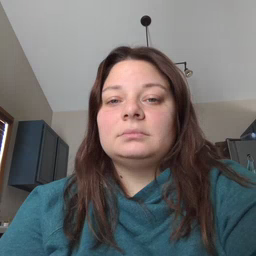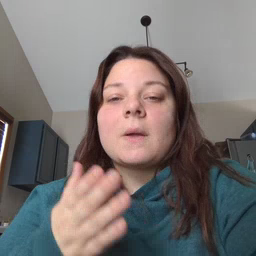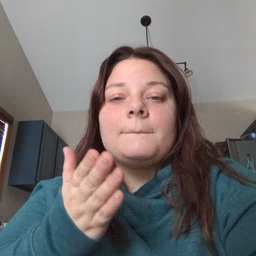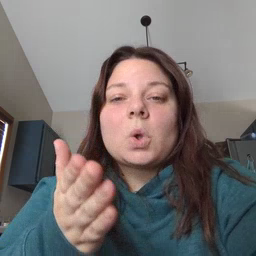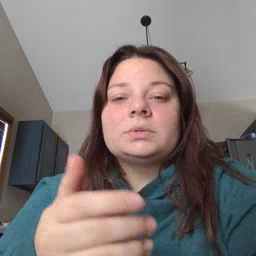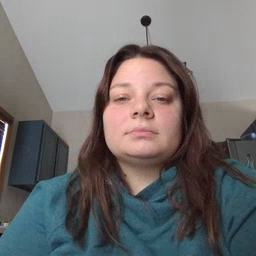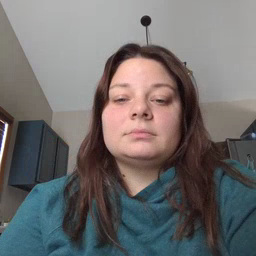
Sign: boat